Question: Hi there I am looking to combine two data ranges/arrays into one in order to feed them into excel 'FREQUENCY' function.
Example:
First data range - 'B5:F50'
Second data range - 'J5:N50'
Bins data range - 'I5:I16'
Function definition - 'FREQUENCY(data_array; bins_array)'
Basically I am lazy and I don't want to reshuffle my excel script to spit out both datasets side by side so that I can reference them using something like 'B5:K50' range. Is there any way I can combine both datasets into 'data_array' using some kind of formula? Maybe to end up with something along the line of '=FREQUENCY((B5:F50,J5:N50); I5:I16)' ?
BTW: Either of
'''
=FREQUENCY(B5:F50; I5:I16)
=FREQUENCY(J5:N50; I5:I16)
'''
work just file on their own for me.
<URL>

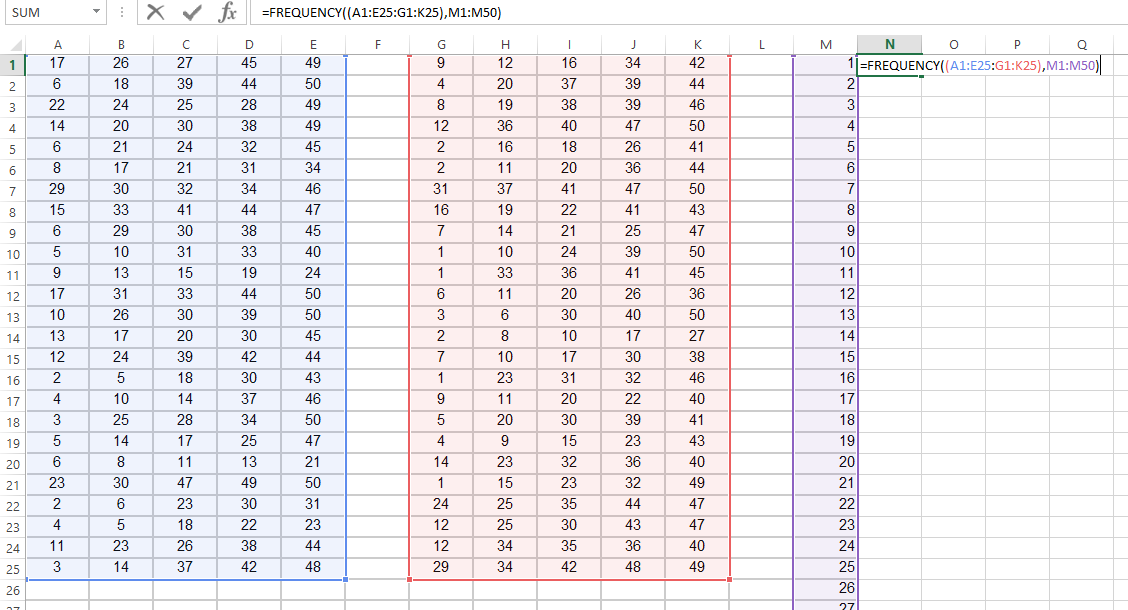
Answer: In MS Excel 'FREQUENCY' function accepts a as the first argument, i.e. a list of references separated by commas and enclosed in parentheses e.g.
'=FREQUENCY((B5:F50,J5:N50),I5:I16)'
Note: the "bins array" can also be a union if required
In "Google sheets" I don't think the same thing is possible - there may be a clever workaround, but I'm not aware of it